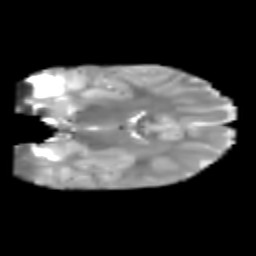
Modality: T2w
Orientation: coronal
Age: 6
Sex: male
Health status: healthy